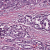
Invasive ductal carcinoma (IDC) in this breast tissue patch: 1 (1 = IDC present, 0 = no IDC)